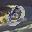
Label: 0